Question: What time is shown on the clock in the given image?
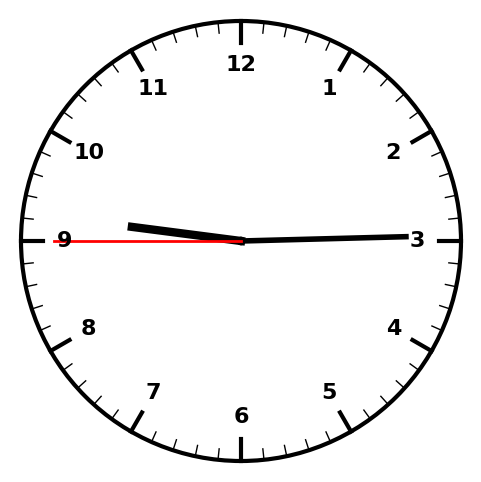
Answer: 09:14:45